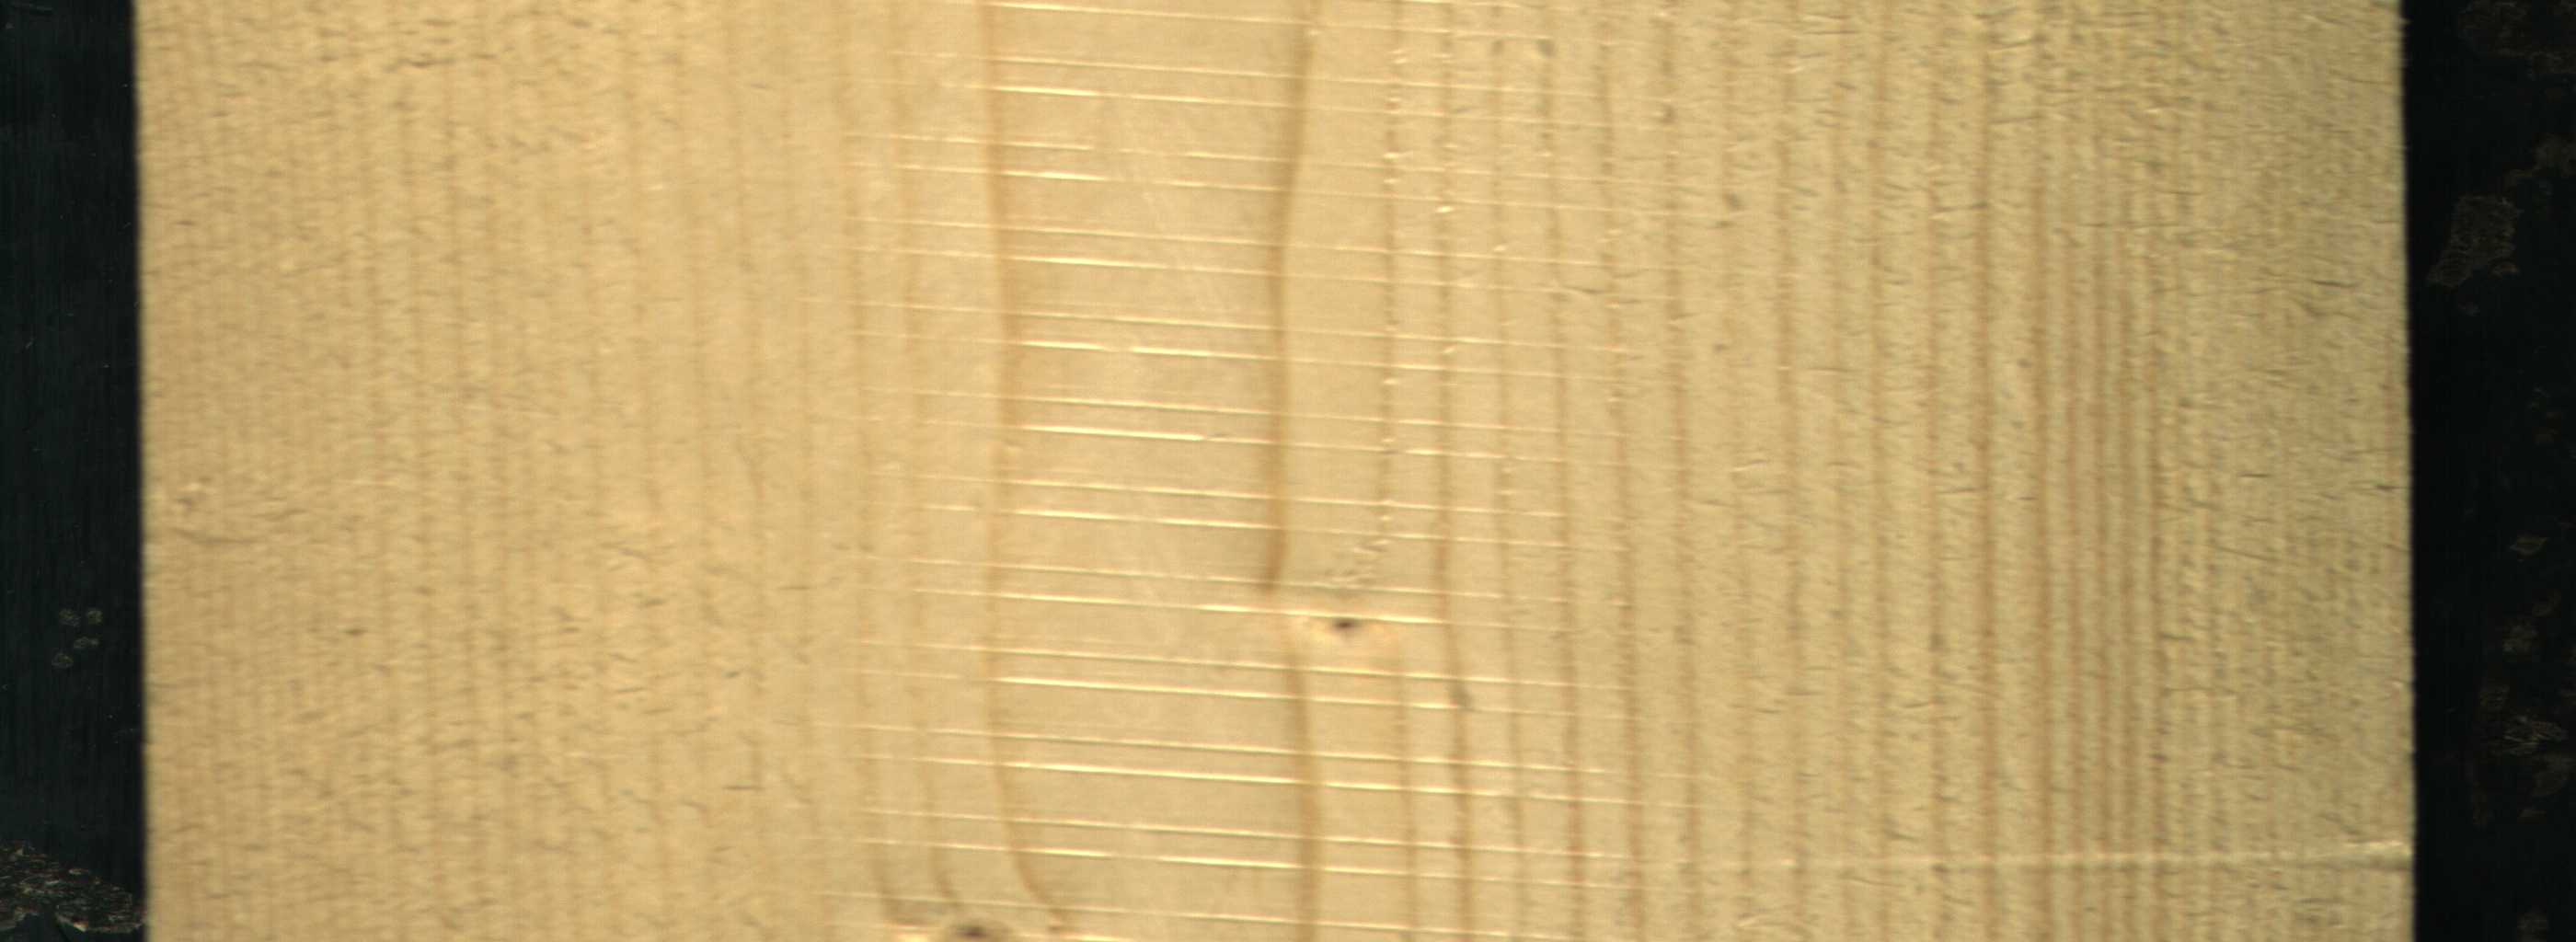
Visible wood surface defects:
Live_Knot
Live_Knot